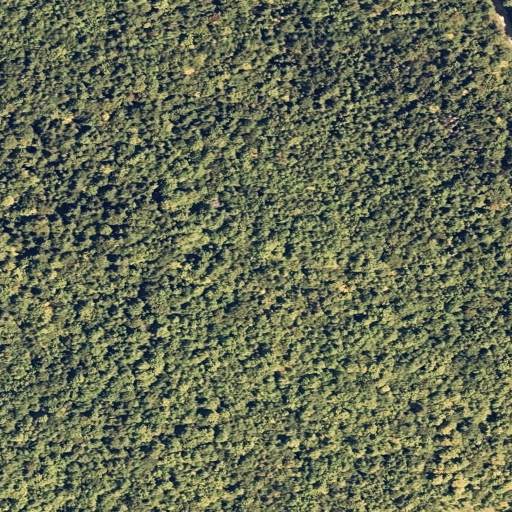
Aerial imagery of ridge(s) in Maine named Sam Rowe Ridge containing deciduous forest, mixed forest, woody wetlands, and open development